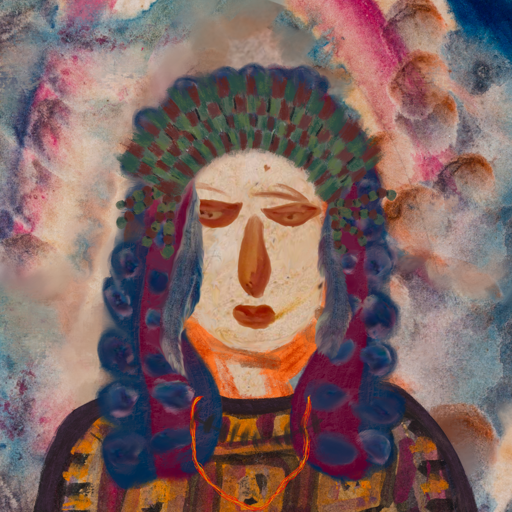
Background: Rupkatha, Head And Neck Front: Rupkatha, Face Front: Pious_Lady, Bust: Doll, Hair Front: Hill_Girl, Head Accessory: After_Raid_Crown, Second Necklace: Gypsy_Mother_2, Necklace: In_The_Sun, Baby: Blank